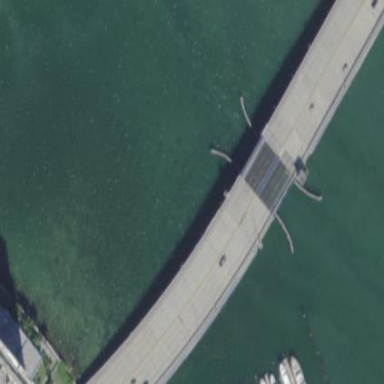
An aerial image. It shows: Man-made bridge.